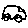
Label: car